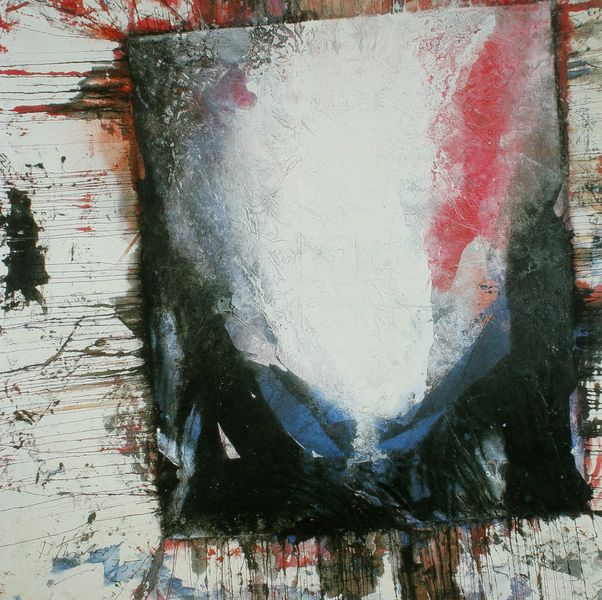
Titel: Inbild D I/75
Künstler: Fred Thieler
Standort: Berlin
Institution: Galerie Georg Nothelfer
Schlagwörter: blau, wasser, weiß, ausschnitt, braun, licht, mitte, schwarz, rot, malerei, bild, öl, birke, nass, blatt, schräg, kreis, oval, abstrakt, fläche, modern, farbe, linien, duktus, streifen, striche, abstraktion, assemblage, oben, unten, rechteck, acryl, brett, schraffur, agression, wässrig, farbauftrag, pinselstrich, senkrecht, flecken, karton, spritzer, bild im bild, baumrinde, fahrer, format, verlaufen, verlauf, quadrat, feucht, informel, schütten, waagrecht, aufgeklebt, action painting, hartung, blatt auf boden, rechteckt